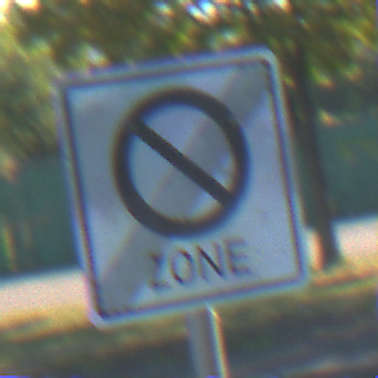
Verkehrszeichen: EndeEingeschraenktesHalteverbotZone
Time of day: MorningAfternoon
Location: Outdoor (Urban)
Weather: Clear
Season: NotSpecified
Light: Natural